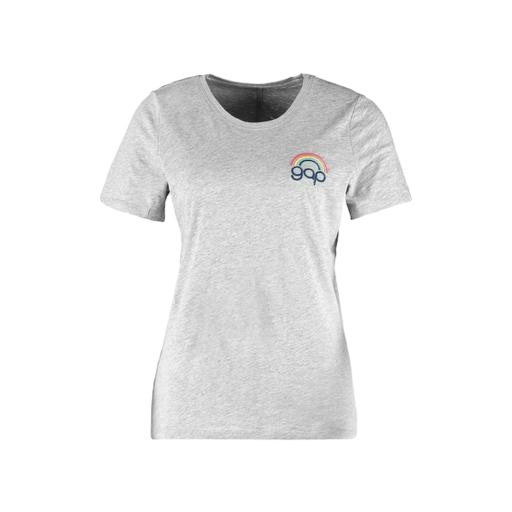
gray women's t-shirt, woman's tshirt, women's tee, white background